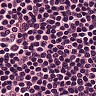
Metastatic tissue present: no